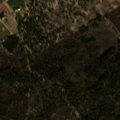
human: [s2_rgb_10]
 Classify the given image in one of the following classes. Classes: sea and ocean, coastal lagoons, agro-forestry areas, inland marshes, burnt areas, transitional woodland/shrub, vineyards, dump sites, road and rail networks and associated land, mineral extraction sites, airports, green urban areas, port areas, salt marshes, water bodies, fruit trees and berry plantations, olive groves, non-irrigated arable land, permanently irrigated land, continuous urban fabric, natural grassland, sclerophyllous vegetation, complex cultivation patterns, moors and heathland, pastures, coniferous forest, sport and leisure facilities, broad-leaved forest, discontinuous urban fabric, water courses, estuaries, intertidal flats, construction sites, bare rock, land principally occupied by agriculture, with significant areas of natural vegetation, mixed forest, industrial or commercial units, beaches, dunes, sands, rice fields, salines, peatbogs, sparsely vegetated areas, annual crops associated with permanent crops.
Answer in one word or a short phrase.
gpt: pastures, complex cultivation patterns, broad-leaved forest, mixed forest